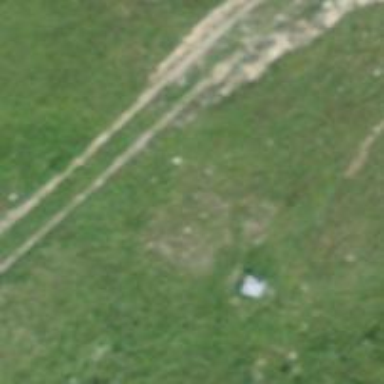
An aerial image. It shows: Grassy track with grade 5 track type.